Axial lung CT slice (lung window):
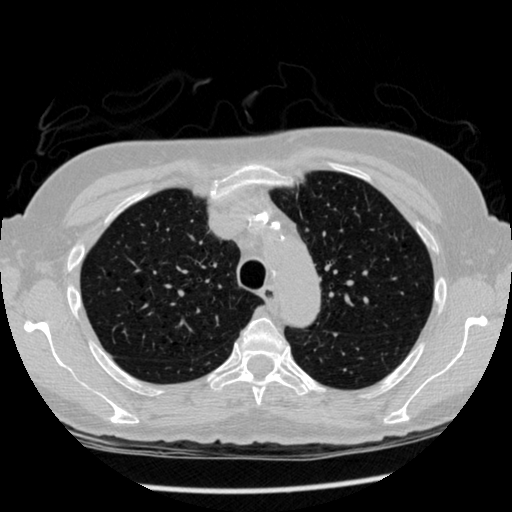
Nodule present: no